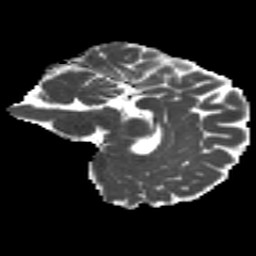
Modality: MD
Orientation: sagittal
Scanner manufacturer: siemens
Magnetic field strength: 3 T
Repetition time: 4.16 s
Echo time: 0.0806 s